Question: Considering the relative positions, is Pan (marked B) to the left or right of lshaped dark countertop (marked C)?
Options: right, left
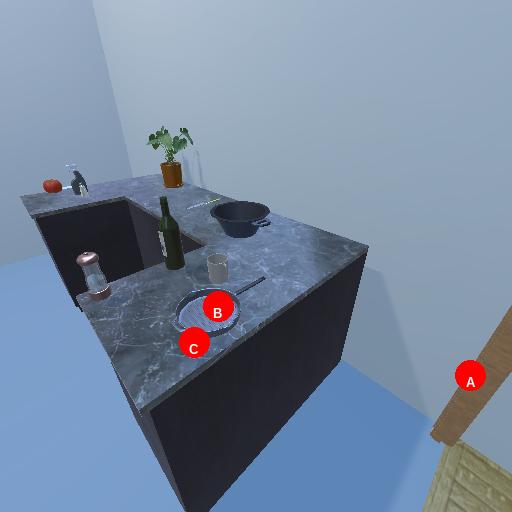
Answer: right